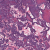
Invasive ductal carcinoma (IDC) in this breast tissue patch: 0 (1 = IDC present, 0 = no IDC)